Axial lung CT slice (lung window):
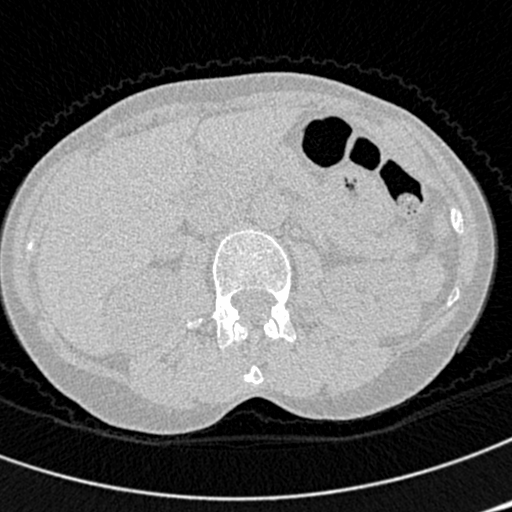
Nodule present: no